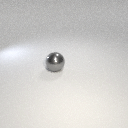
large gray metal sphere